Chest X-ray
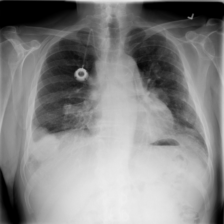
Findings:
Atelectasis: negative
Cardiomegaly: negative
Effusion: negative
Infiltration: negative
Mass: negative
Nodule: positive
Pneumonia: negative
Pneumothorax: negative
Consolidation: negative
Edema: negative
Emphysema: negative
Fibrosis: negative
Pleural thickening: negative
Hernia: negative